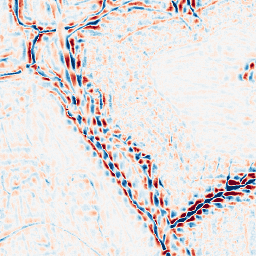
Category: wavelet
Decomposition family: wavelet_dwt
Decomposition parameters: wavelet: db4
level: 3
Upsampling method: sinc_hamming
Upsampling parameters: scale: 2
kernel_size: 8
Upsampling scale: 2